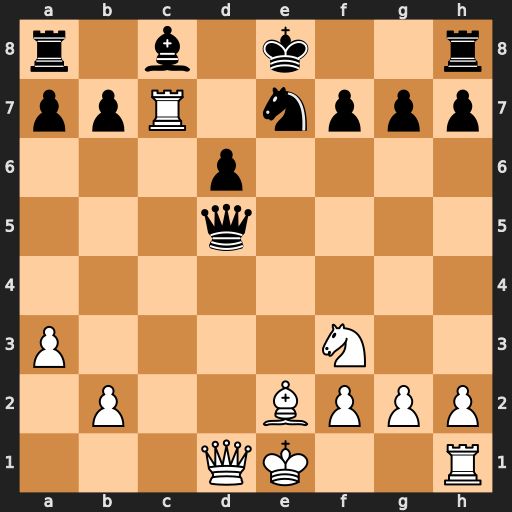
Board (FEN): r1b1k2r/ppR1nppp/3p4/3q4/8/P4N2/1P2BPPP/3QK2R
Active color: w
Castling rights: Kkq
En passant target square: -
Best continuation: Rxe7+ Kxe7 Qxd5